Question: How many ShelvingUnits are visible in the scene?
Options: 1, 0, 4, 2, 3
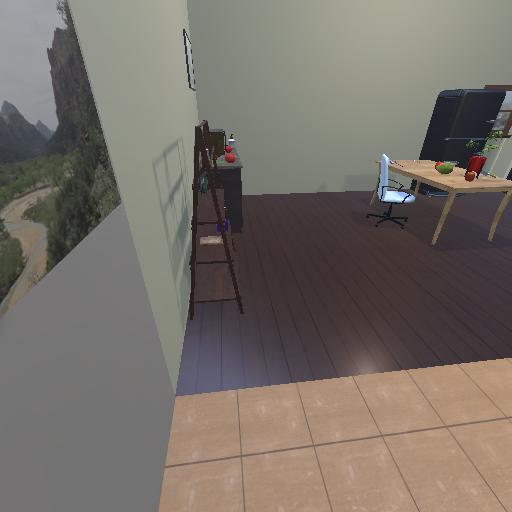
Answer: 1